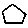
Label: hexagon